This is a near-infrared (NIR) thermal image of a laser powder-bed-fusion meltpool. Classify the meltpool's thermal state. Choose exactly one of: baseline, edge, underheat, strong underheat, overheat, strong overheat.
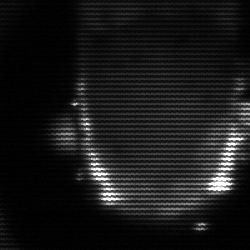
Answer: baseline